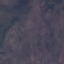
Land use / land cover class: HerbaceousVegetation